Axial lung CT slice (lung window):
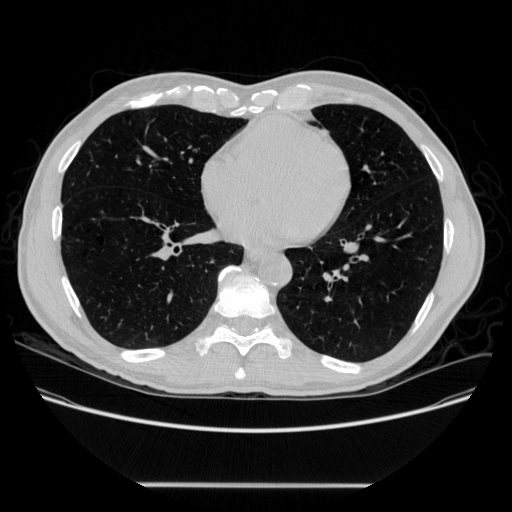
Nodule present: no